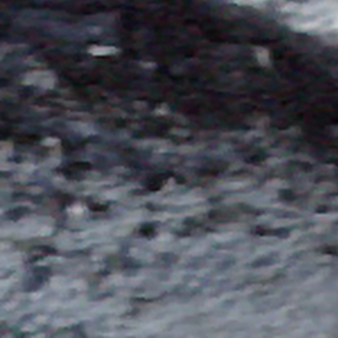
Label: other